Field crop: tomato
Growth stage: 1
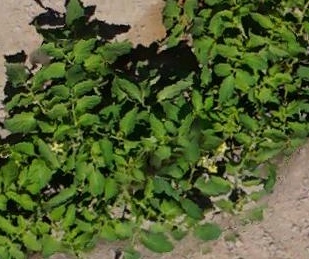
Species: tomato